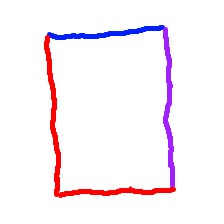
Shape: rectangle